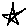
Label: star